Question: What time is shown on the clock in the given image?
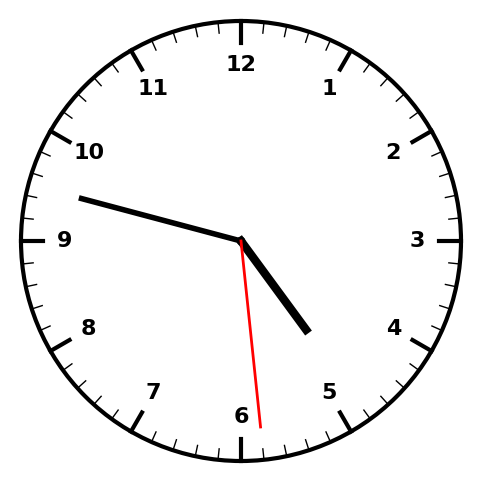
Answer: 04:47:29